Question: I've simplified my JavaScript code to the example below; this code is giving me a huge border below the text in my infoWindow. Looking at examples on the web with single line infoWindows it seems like this is a standard feature. Is there any way to eliminate this?
Thanks
'''
var marker = new GMarker(point);
map.addOverlay(marker);
GEvent.addListener(marker, "mouseover", function () {
marker.openInfoWindow('a<br />b<br />c<br />d<br />a<br />b<br />c<br />d<br />a<br />b<br />c<br />d<br />');
}
);
'''
Found the answer, this CSS is causing the problem '.gmnoprint { font-size:12px; }' The smaller font-size seems to be making the infoWindow display as though it was displaying the default font-size, hence the extra space. Does anyone have a good solution? Thanks

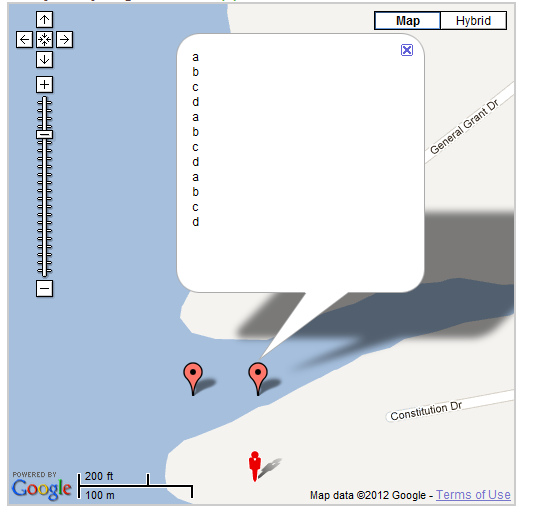
Answer: Answer was the simplest one: Add a new CSS class with the amended font size (e.g. 'myGoogleMapInfoWindow', and add a '<div class="myGoogleMapInfoWindow">' around the content of your 'openInfoWindow' argument. This makes the Google Maps API behave correctly. Of course it is better to do this using DOM objects rather than a HTML string. The answer seems obvious now, but it was someone else's code I had to fix this on.